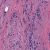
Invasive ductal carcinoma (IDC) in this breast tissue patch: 1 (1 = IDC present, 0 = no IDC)